Question: I am trying to use 'SwitchMaterial' component within an Android project, however Android studio cannot find it at design time, and including it within my xml layouts causes a 'ClassNotFoundException' at runtime.
- - ''com.google.android.material:material:1.0.0''- 'MaterialButton'- 'com.google.android.material.switchmaterial.SwitchMaterial'- 'com.google.android.material.switchmaterial.SwitchMaterial'- - -
'SwitchMaterial'

'''
apply plugin: 'com.android.application'
android {
compileSdkVersion 29
buildToolsVersion "29.0.2"
defaultConfig {
applicationId "my.app.id"
minSdkVersion 19
targetSdkVersion 29
versionCode 1
versionName "0.0.1"
}
buildTypes {
release {
minifyEnabled true
proguardFiles getDefaultProguardFile('proguard-android-optimize.txt'), 'proguard-rules.pro'
}
}
dexOptions {
javaMaxHeapSize "6g"
}
lintOptions {
lintConfig file("lint.xml")
showAll false
}
}
dependencies {
implementation fileTree(dir: 'libs', include: ['*.jar'])
implementation 'androidx.appcompat:appcompat:1.1.0'
implementation 'androidx.constraintlayout:constraintlayout:1.1.3'
implementation 'com.github.bumptech.glide:glide:4.10.0'
implementation 'com.google.android.material:material:1.0.0'
implementation 'com.google.code.gson:gson:2.8.6'
}
'''
'''
<com.google.android.material.switchmaterial.SwitchMaterial
android:id="@+id/login_notificationsSwitchFamily"
android:layout_width="match_parent"
android:layout_height="wrap_content"
android:layout_marginBottom="@dimen/margin_10"
android:checked="true"
android:text="Family Friendly"
android:textSize="@dimen/textSize_16" />
'''
Any help is appreciated. I cannot see why there would be missing components.
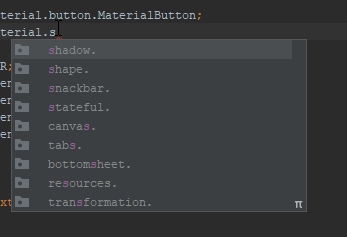
Answer: You need the version of the material components library.
Currently
'''
implementation 'com.google.android.material:material:1.1.0'
'''